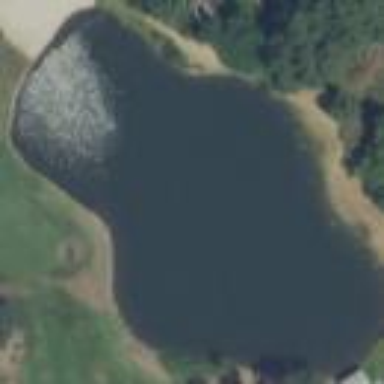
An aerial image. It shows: Scenic view of water hazard on golf course. The natural water feature adds beauty to the landscape.